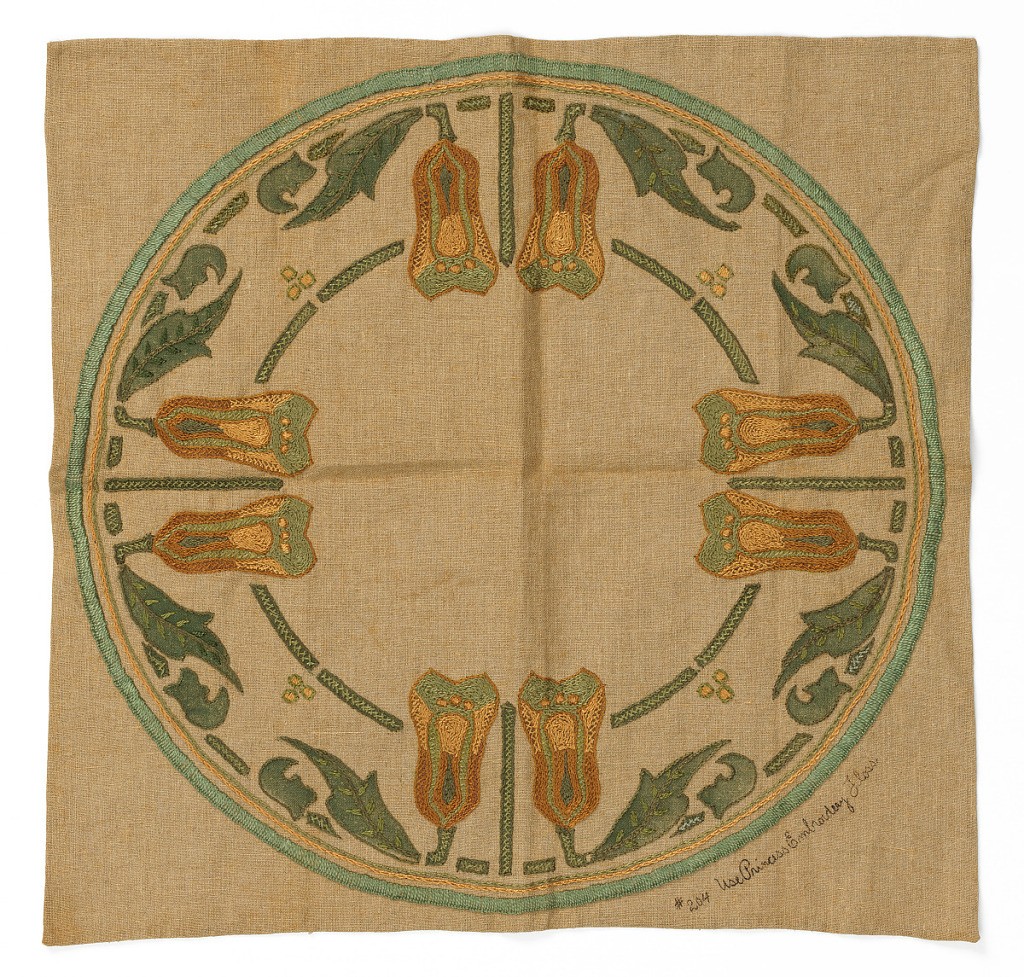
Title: Table cover
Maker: Unknown
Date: ca. 1905
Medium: linen, cotton Technique: stenciled and embroidered on plain weave
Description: Sqaure table cover with a symmetrical border arrangement of pairs of leafy blossoms in shades of green and orange.